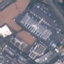
Label: Industrial